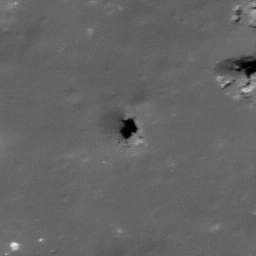
Pit: Jackson 1a
Host crater: Jackson
Host type: impact_melt
Lunar coordinates: latitude 22.421, longitude 196.287